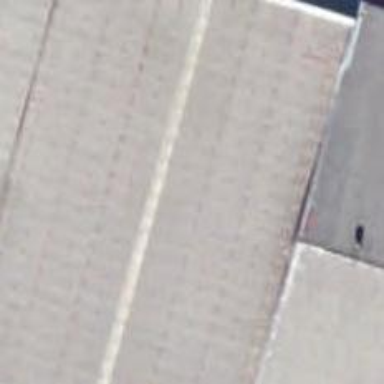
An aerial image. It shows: Industrial building.